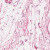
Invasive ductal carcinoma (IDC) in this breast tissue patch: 0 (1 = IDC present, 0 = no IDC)